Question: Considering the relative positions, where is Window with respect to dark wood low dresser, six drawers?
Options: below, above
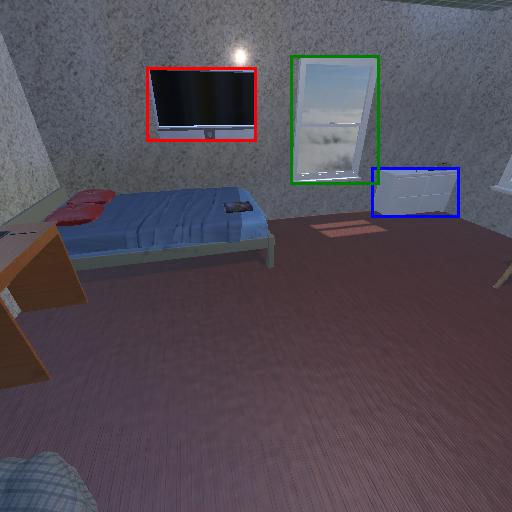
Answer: below